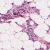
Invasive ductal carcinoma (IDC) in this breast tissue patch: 0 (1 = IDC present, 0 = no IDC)